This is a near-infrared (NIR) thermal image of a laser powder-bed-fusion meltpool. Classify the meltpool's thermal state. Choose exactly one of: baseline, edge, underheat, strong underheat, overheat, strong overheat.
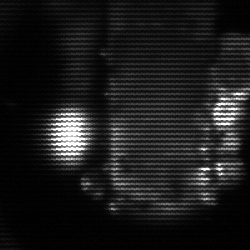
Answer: strong underheat